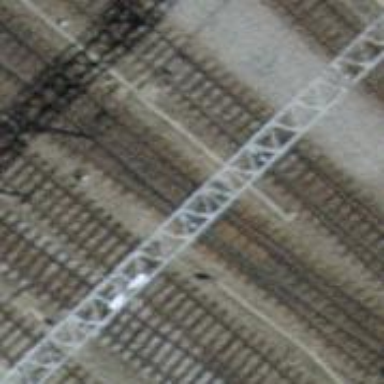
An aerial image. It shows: Railway switch.